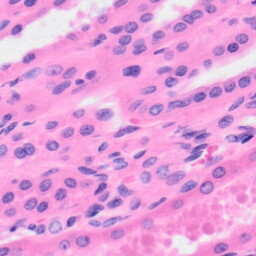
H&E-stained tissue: Kidney